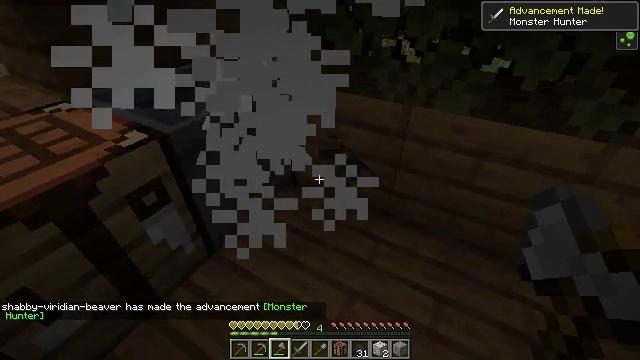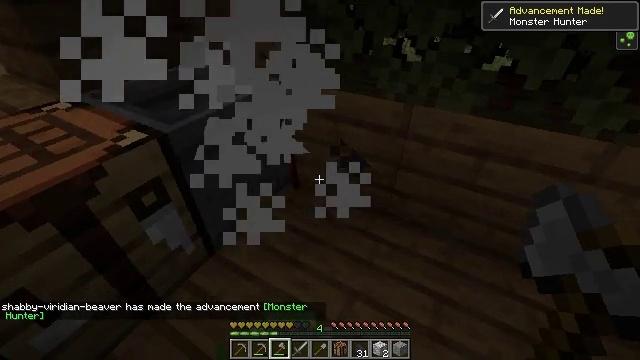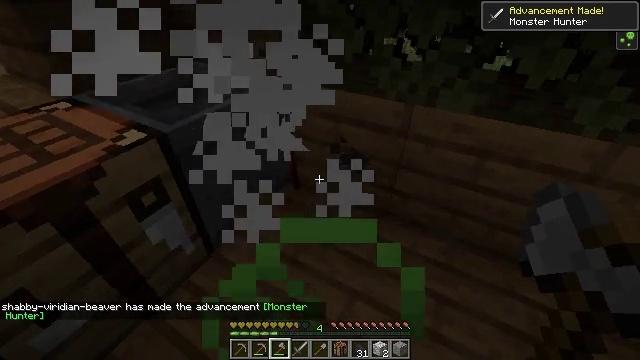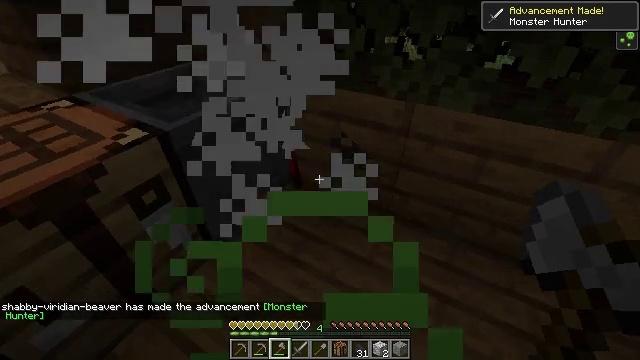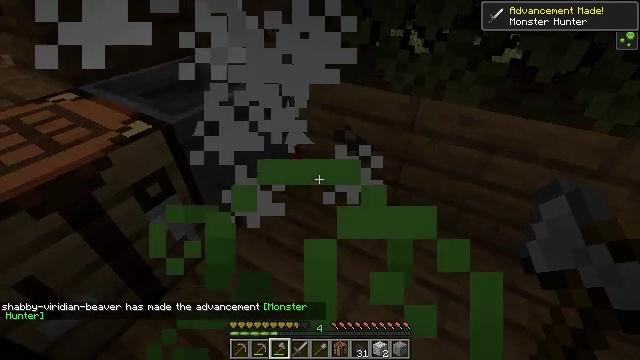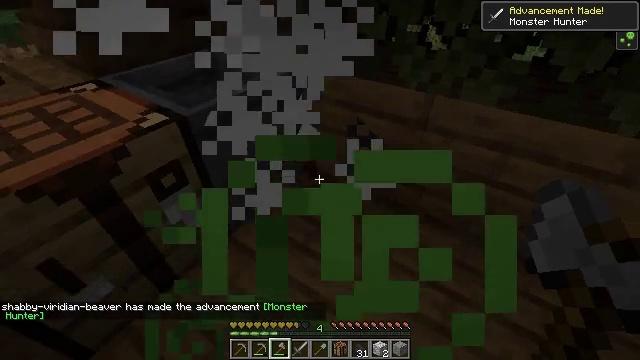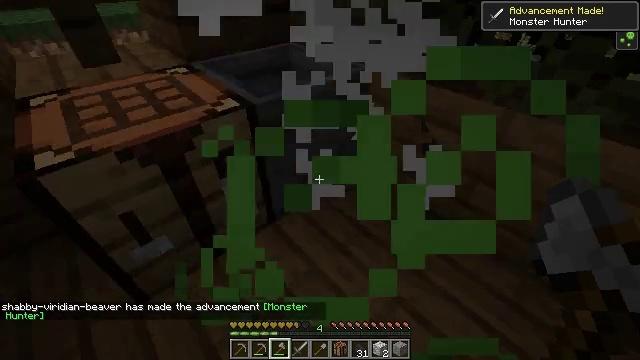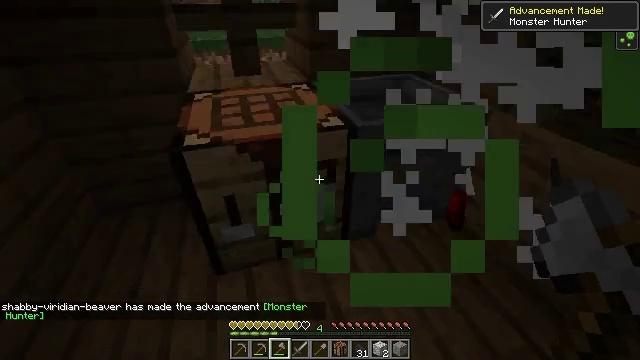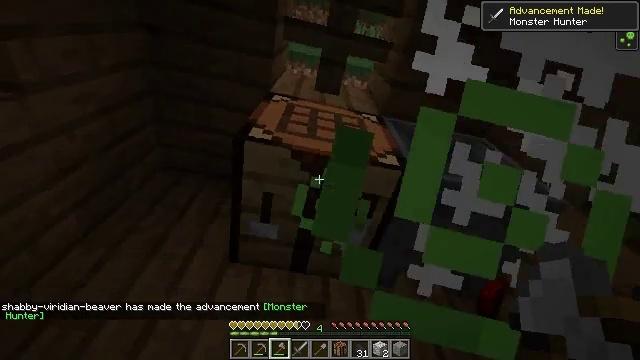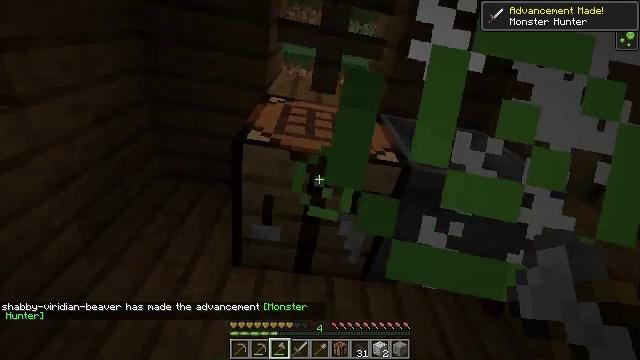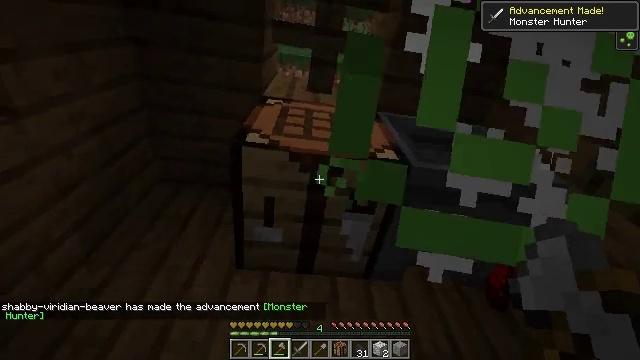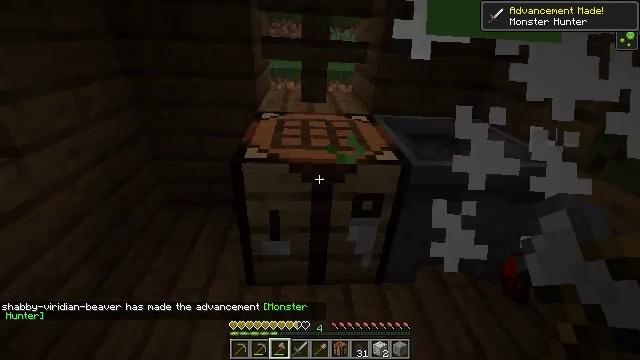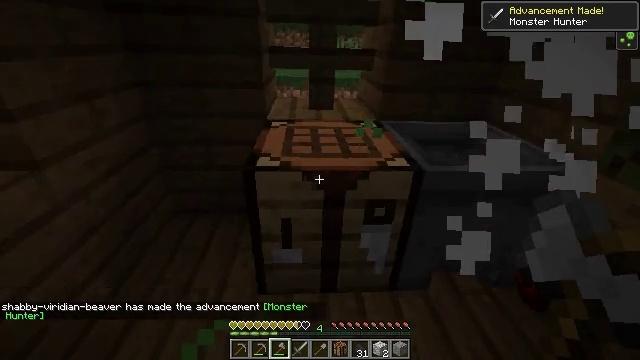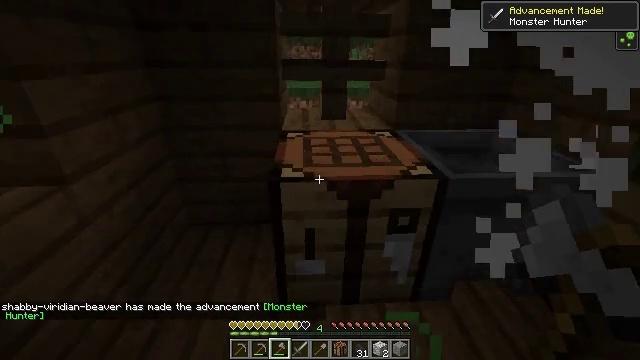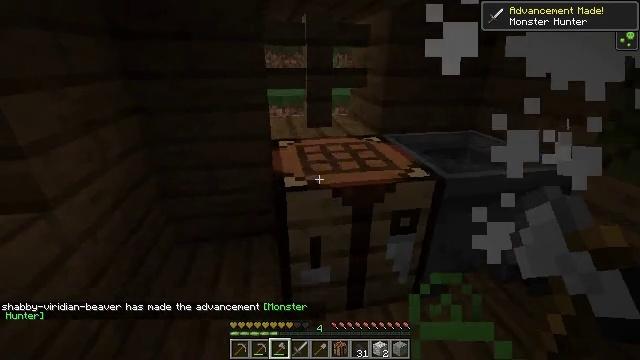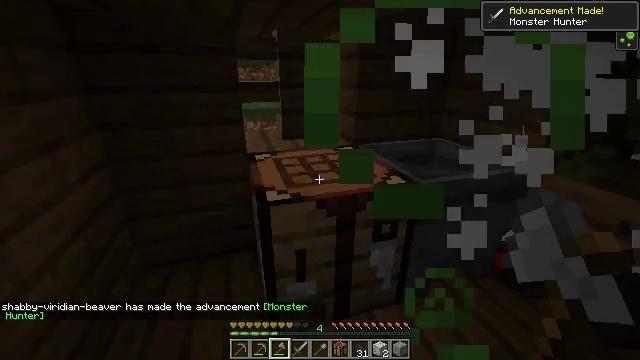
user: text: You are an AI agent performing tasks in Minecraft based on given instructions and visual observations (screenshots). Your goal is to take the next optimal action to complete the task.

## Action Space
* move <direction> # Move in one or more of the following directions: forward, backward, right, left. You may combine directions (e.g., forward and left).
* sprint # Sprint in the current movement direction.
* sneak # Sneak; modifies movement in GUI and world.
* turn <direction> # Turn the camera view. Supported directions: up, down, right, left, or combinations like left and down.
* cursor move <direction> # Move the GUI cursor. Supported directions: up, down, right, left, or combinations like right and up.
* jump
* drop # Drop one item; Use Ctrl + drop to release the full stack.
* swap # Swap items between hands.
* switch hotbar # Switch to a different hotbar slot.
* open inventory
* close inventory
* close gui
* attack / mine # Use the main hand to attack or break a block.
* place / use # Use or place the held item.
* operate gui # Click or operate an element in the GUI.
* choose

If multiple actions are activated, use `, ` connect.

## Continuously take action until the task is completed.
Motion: motion action
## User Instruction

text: Gather the potted red mushroom for decoration.
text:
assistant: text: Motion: no_op
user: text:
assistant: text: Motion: no_op
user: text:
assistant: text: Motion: no_op
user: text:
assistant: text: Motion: turn down
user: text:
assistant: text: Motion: turn left
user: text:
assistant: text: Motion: turn left
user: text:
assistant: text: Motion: turn left and up
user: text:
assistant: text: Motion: turn left and up
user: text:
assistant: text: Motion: no_op
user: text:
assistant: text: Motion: no_op
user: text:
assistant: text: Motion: turn up
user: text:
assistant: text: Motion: move left, turn left and up
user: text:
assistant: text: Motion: move left, turn up
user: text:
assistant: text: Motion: move left, turn right and up
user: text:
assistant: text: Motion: move left, turn right and up
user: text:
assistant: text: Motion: move left, turn right and up
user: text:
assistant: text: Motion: turn right
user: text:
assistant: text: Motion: turn right and down
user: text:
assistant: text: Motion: no_op
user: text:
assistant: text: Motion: no_op
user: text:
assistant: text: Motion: no_op
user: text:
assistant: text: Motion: turn right and down
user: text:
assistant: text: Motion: turn down
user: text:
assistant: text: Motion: no_op
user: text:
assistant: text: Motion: use / place
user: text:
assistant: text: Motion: use / place
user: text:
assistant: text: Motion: no_op
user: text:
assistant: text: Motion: no_op
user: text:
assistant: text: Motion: no_op
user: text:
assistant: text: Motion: open gui